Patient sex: F
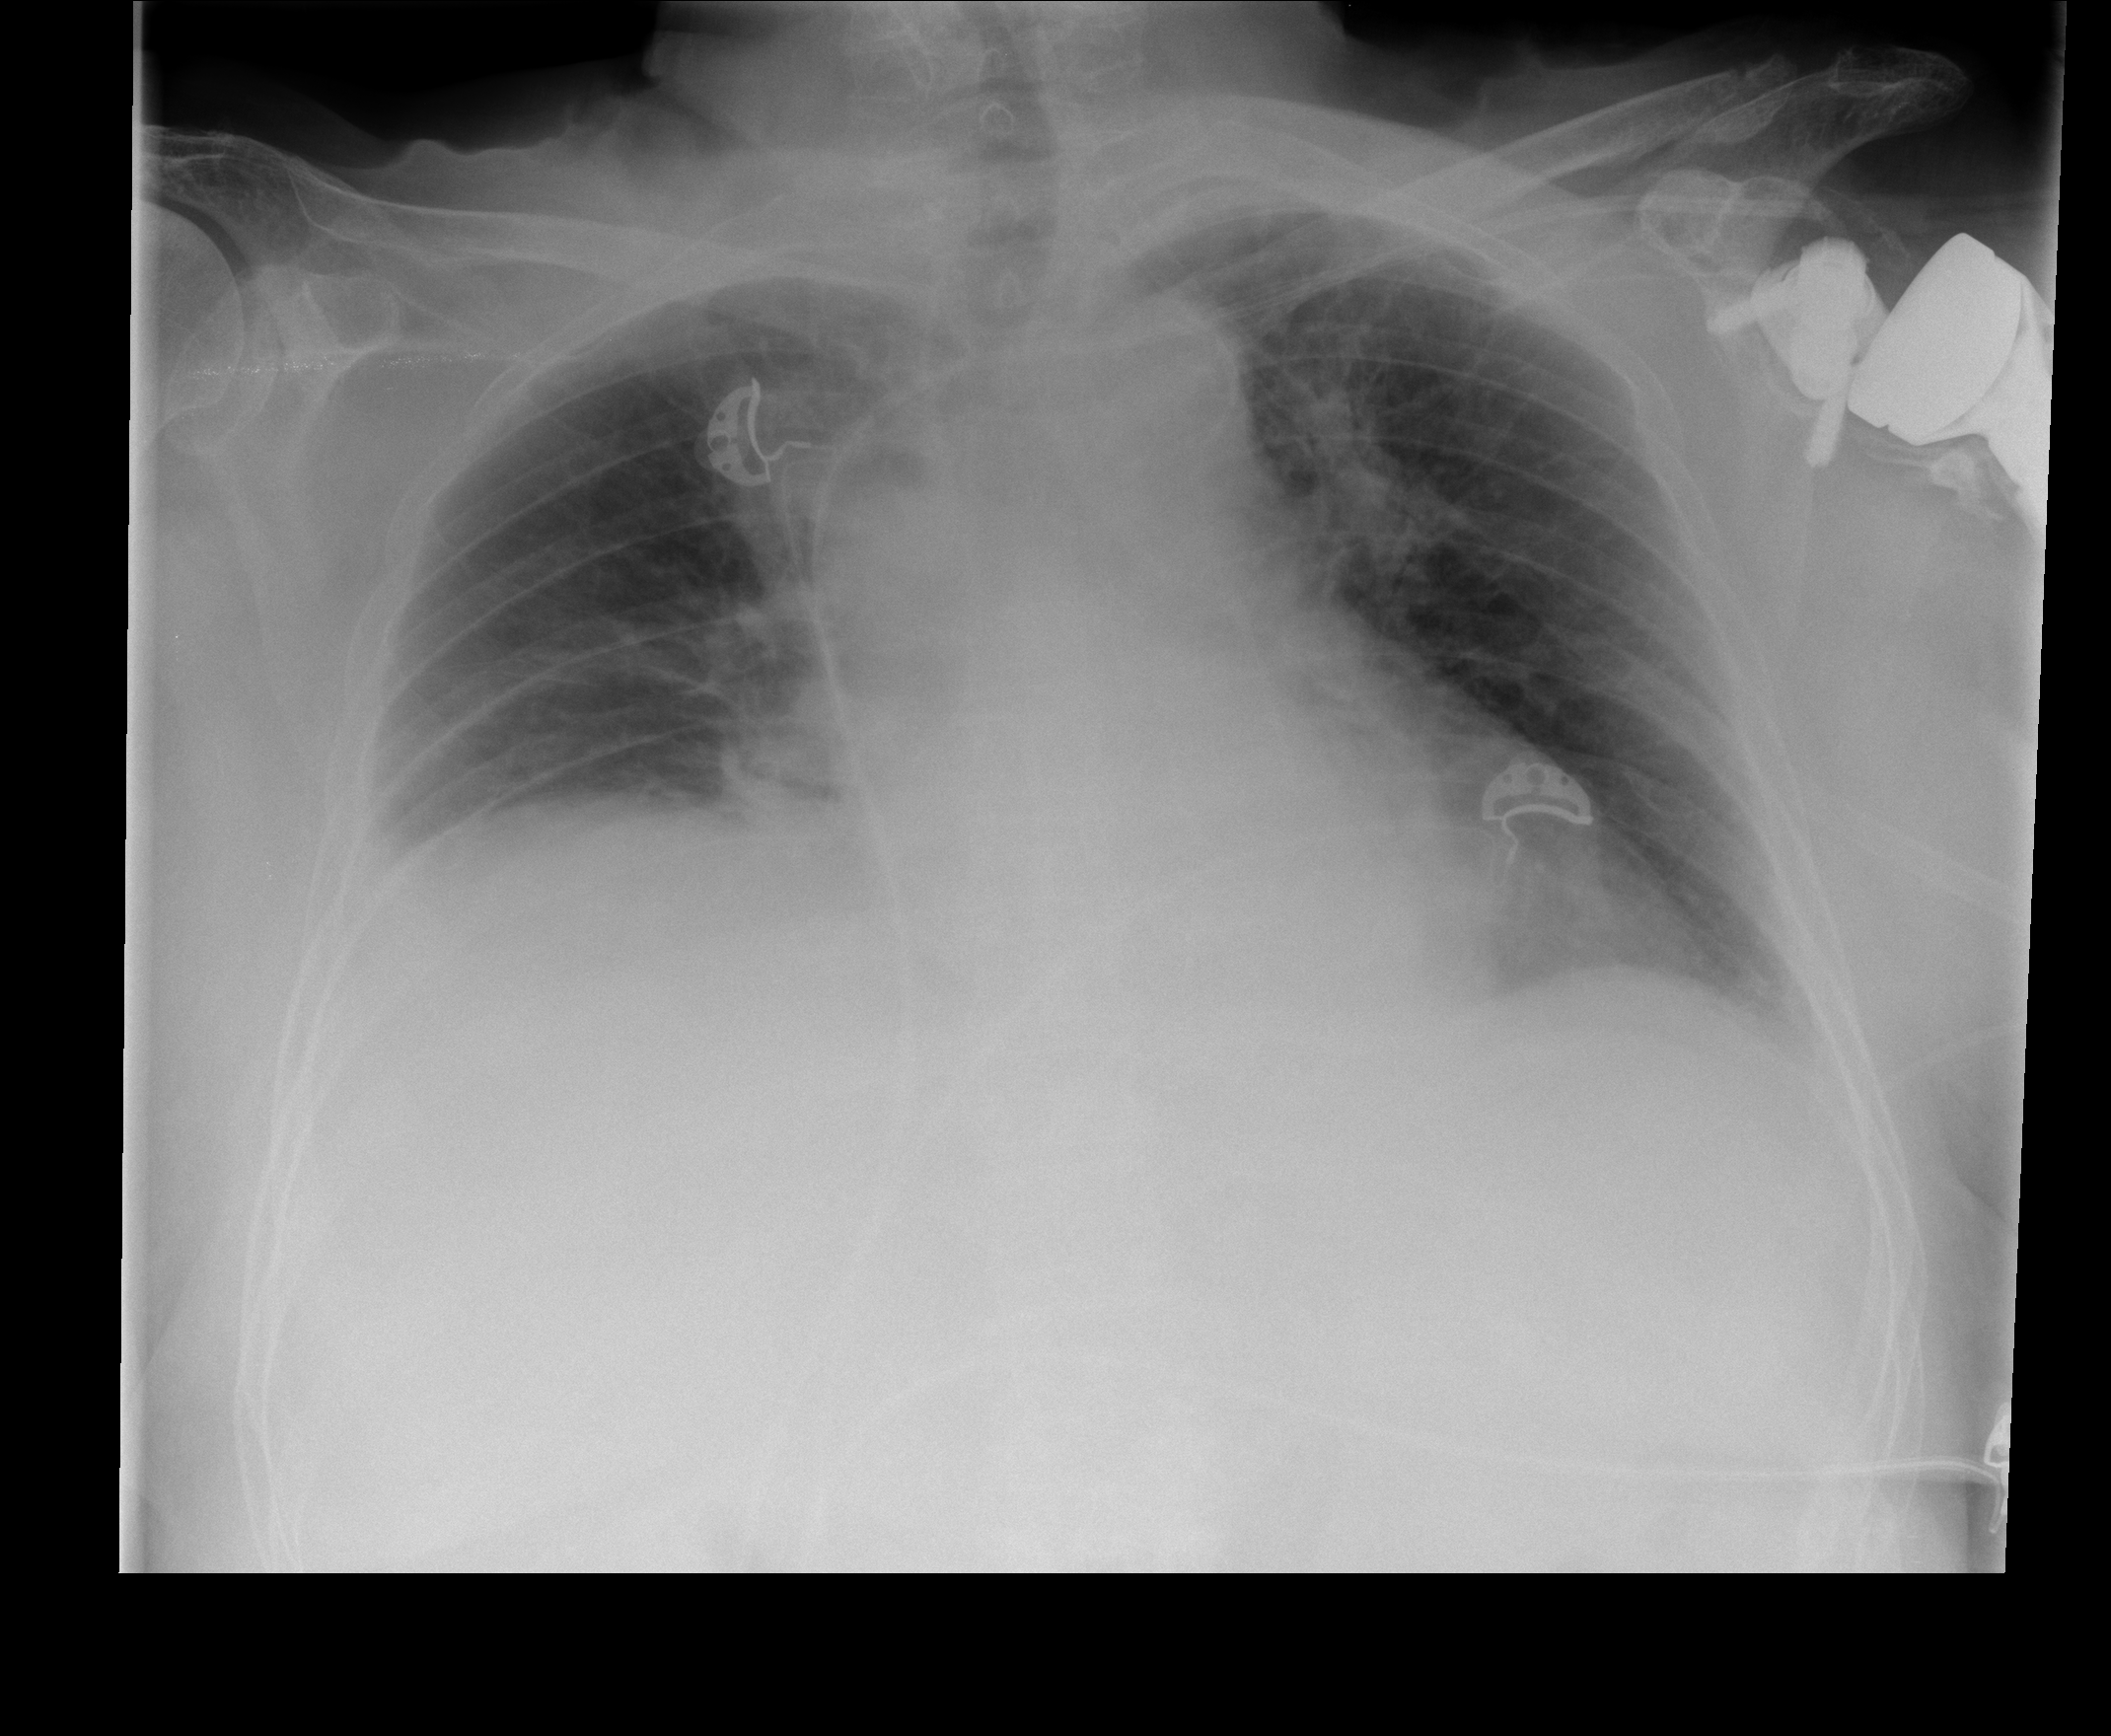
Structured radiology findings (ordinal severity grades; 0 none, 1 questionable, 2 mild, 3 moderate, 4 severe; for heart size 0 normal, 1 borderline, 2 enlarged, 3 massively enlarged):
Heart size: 0
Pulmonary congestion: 0
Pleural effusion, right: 1
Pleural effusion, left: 1
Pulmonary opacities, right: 0
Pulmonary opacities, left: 0
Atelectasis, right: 1
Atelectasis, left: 1